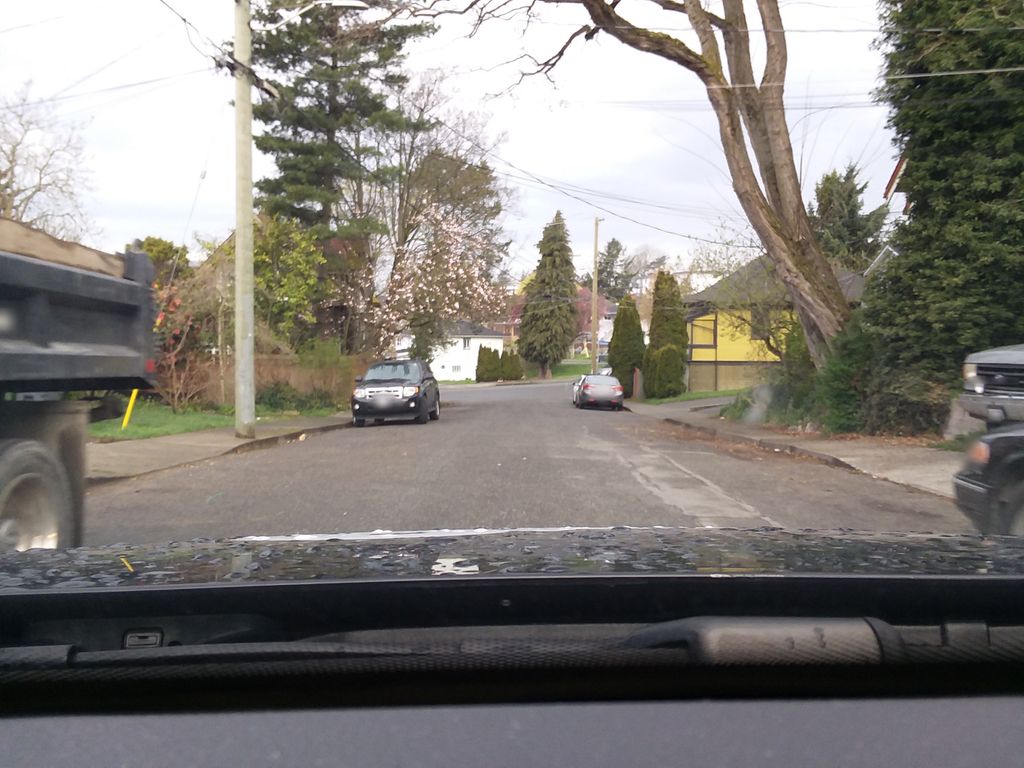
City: victoria